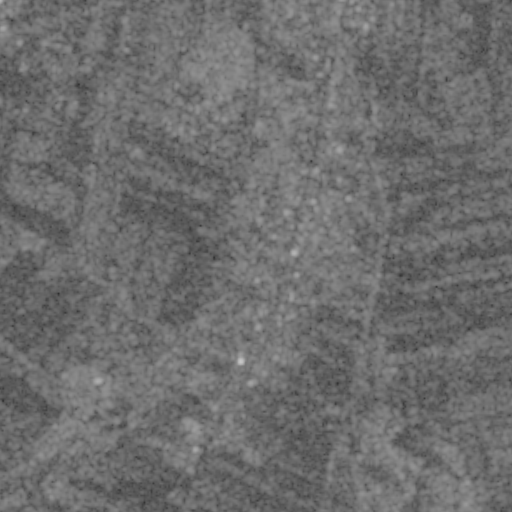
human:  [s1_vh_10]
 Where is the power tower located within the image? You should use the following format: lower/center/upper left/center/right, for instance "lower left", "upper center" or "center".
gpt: The power tower is located in the upper right of the image.
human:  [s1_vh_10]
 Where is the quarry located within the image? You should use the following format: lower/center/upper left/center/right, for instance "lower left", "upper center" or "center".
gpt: The quarry is located in the lower left of the image.
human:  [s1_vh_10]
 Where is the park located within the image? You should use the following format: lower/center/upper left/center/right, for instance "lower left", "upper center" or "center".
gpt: There is no park in the image.

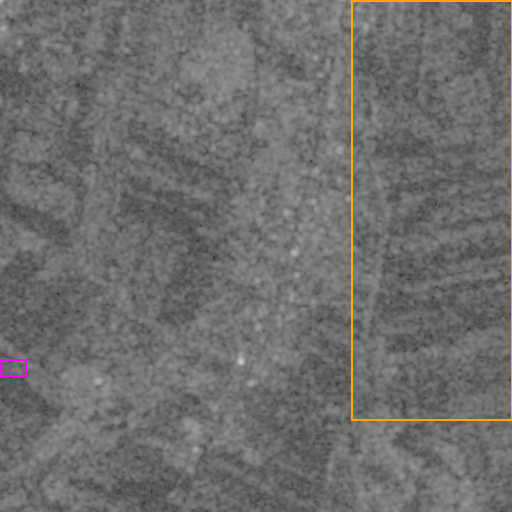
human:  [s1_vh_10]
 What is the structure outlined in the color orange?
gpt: The structure outlined in orange is a crop field.
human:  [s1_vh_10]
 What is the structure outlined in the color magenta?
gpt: The structure outlined in magenta is a quarry.
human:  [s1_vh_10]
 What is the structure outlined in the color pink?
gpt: There is no pink outline.